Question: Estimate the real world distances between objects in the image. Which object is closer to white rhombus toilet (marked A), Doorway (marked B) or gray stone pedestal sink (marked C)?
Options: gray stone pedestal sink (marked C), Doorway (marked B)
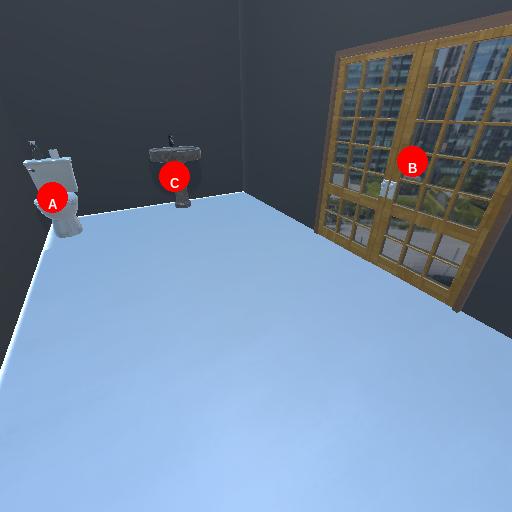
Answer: gray stone pedestal sink (marked C)